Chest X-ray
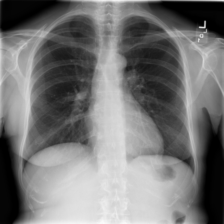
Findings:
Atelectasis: negative
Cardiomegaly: negative
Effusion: negative
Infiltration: negative
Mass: negative
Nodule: negative
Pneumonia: negative
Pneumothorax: negative
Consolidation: negative
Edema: negative
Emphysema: negative
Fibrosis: negative
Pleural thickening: negative
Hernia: negative